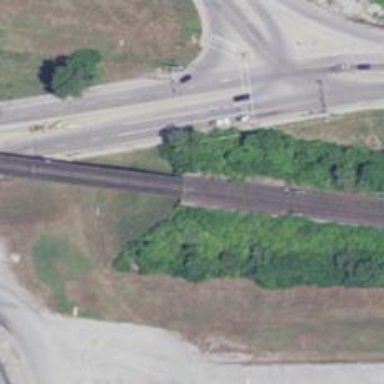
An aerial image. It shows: Light rail bridge with electrified contact line.